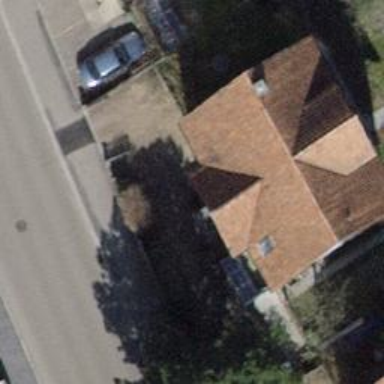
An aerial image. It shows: Building with gabled roof made of roof tiles.